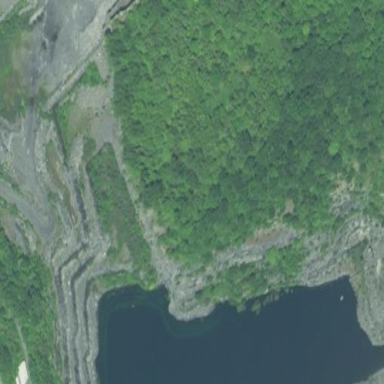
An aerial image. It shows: Quarry area.